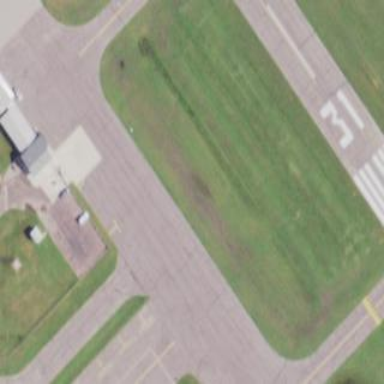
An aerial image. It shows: Apron at the airport.